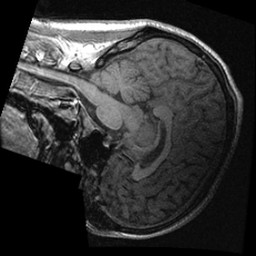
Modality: T1w
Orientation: sagittal
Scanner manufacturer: ge
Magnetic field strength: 3 T
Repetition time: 0.007008 s
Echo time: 0.002612 s